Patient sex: M
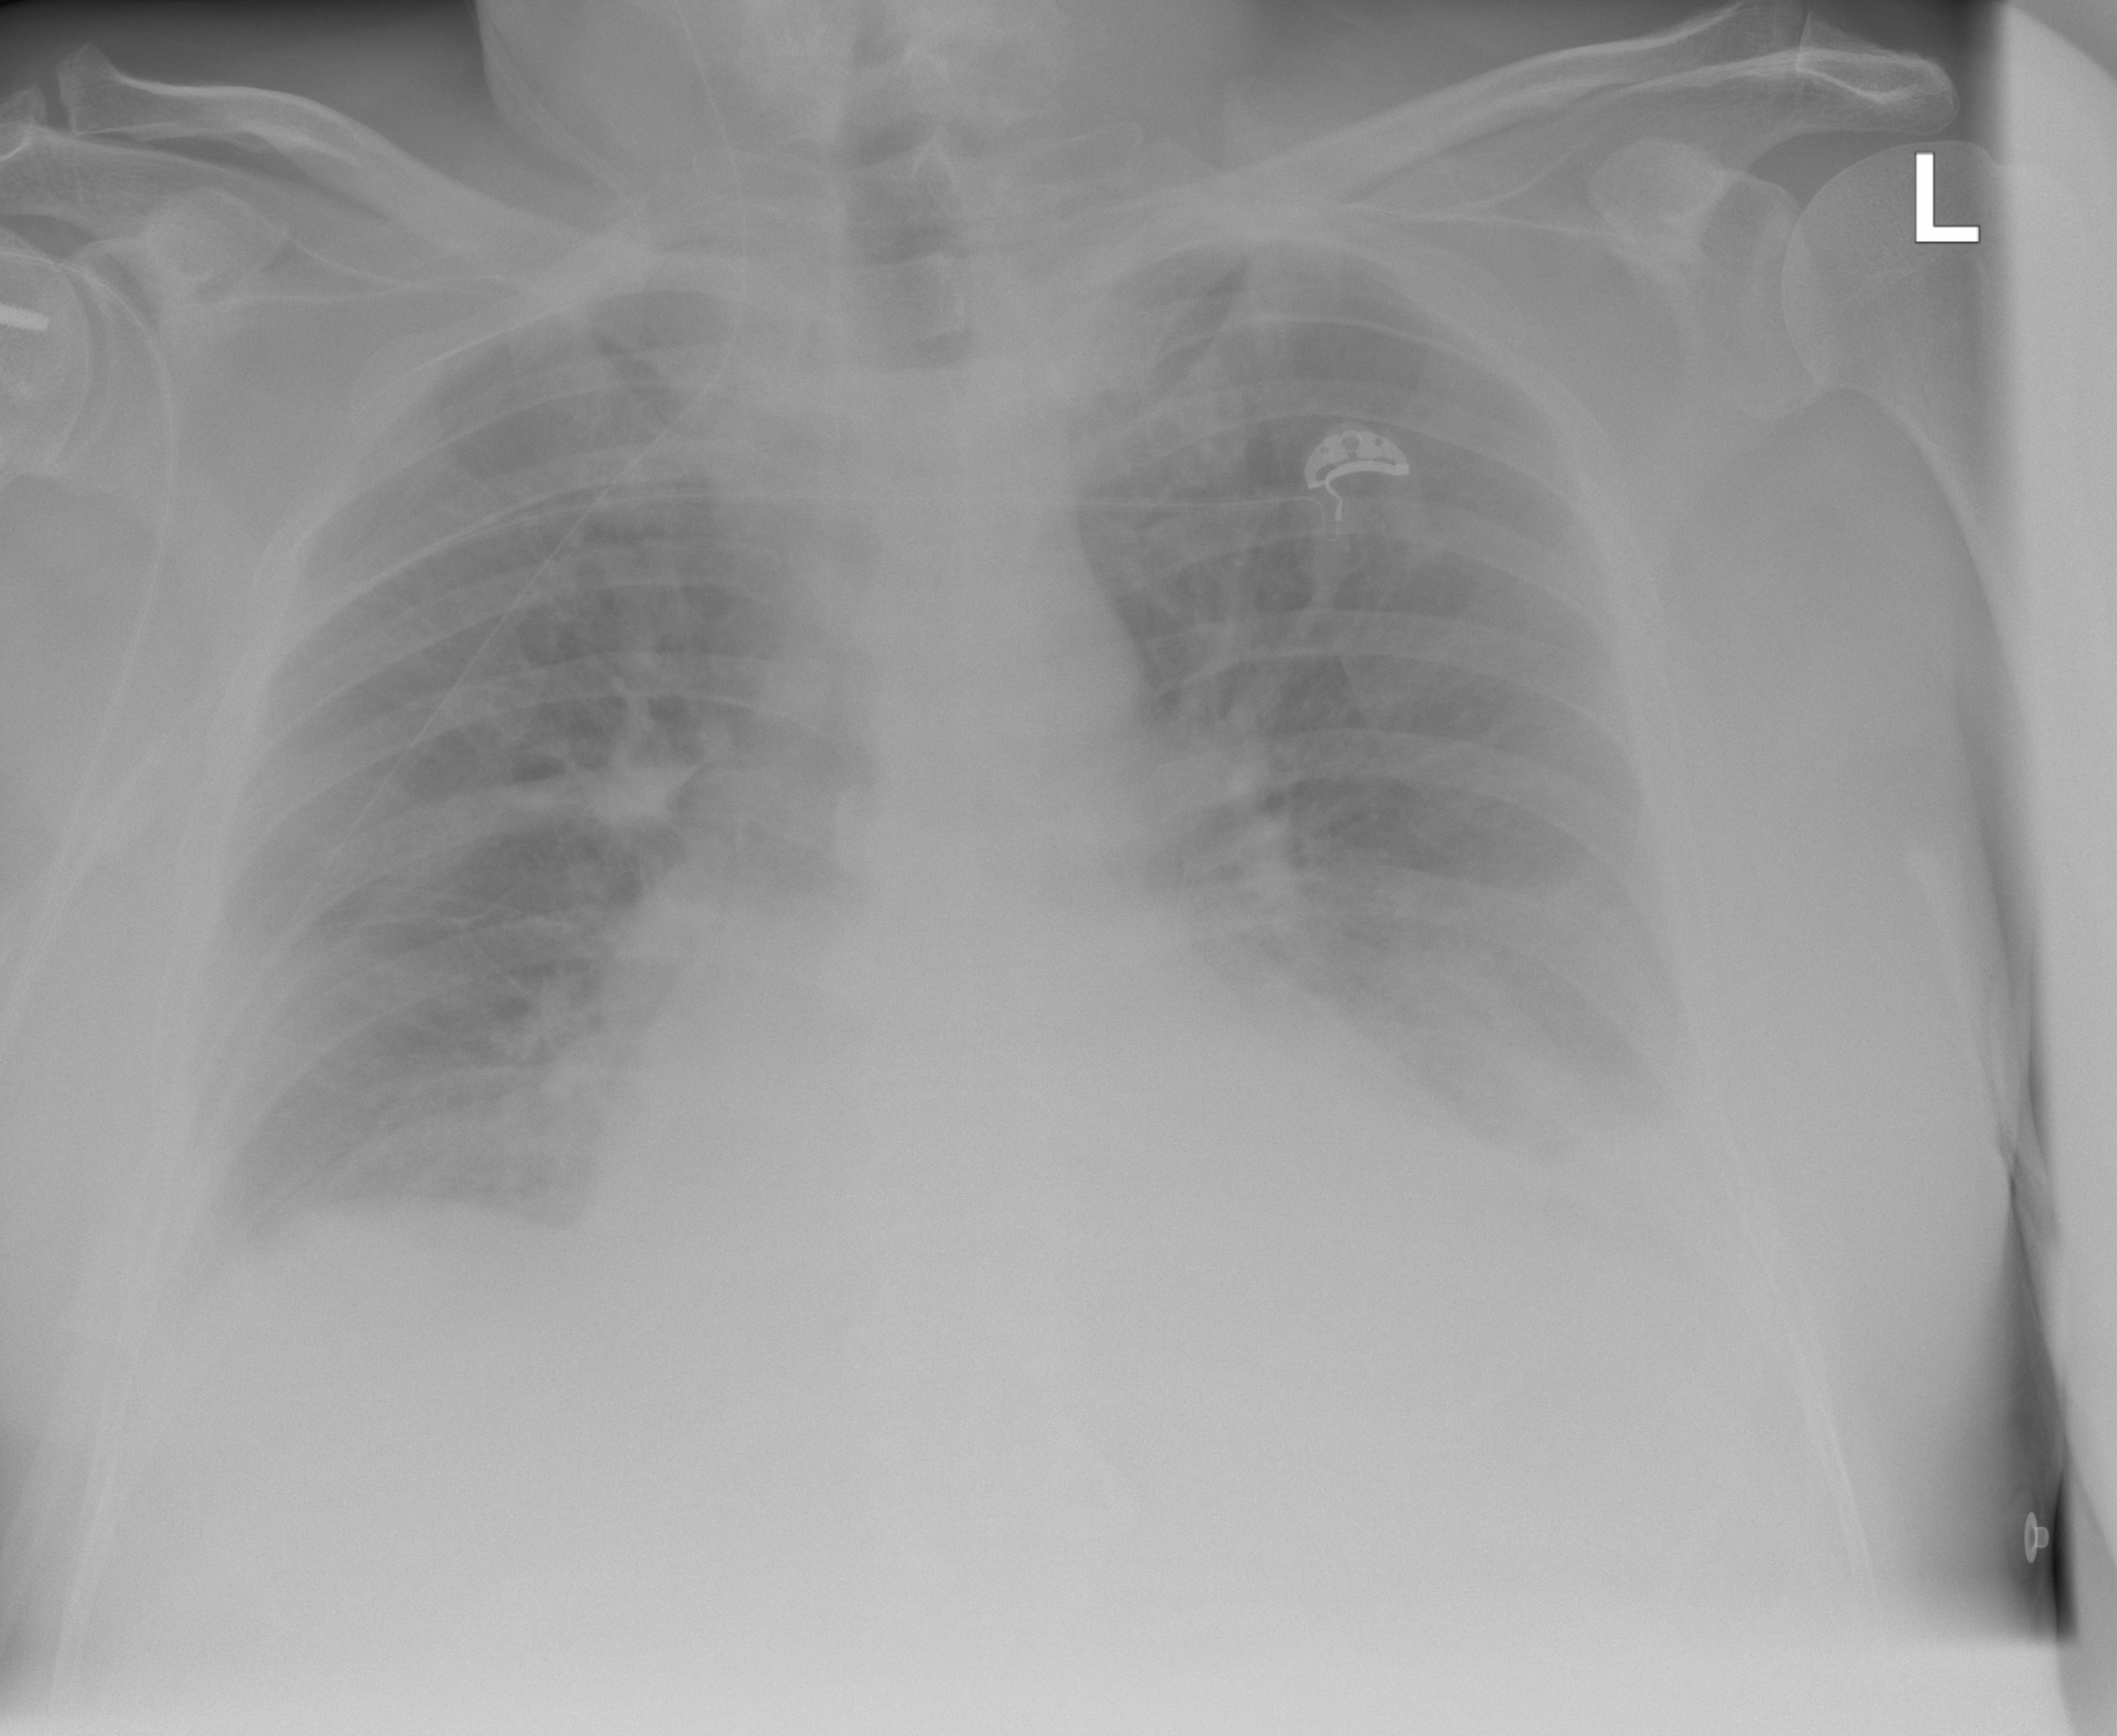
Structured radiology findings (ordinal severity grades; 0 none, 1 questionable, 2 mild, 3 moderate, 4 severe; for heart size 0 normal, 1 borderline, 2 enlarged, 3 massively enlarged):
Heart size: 2
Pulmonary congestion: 2
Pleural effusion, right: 1
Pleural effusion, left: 2
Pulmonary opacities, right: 2
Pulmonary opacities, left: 2
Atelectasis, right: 0
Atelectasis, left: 2